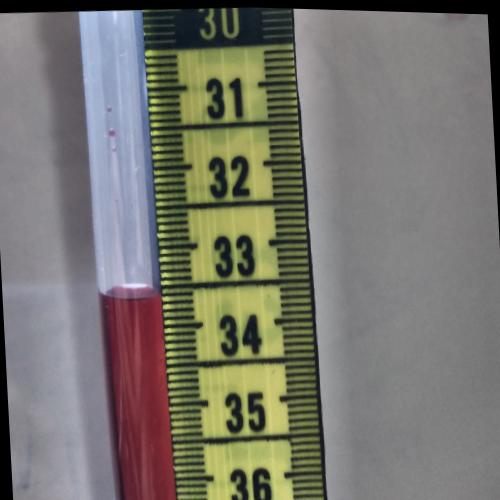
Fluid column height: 33.6 cm